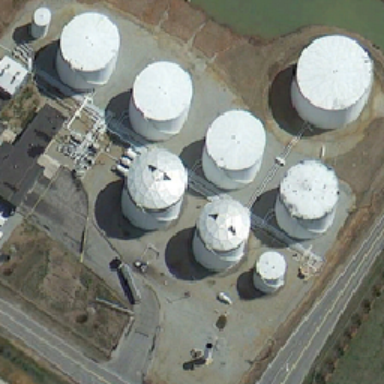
Next to the largest white pillar is a row of white pillar water tanks close to two silver pillar water tanks .